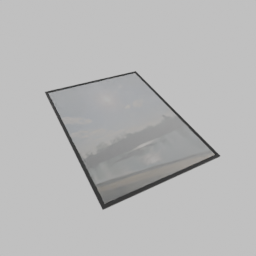
Label: decoration